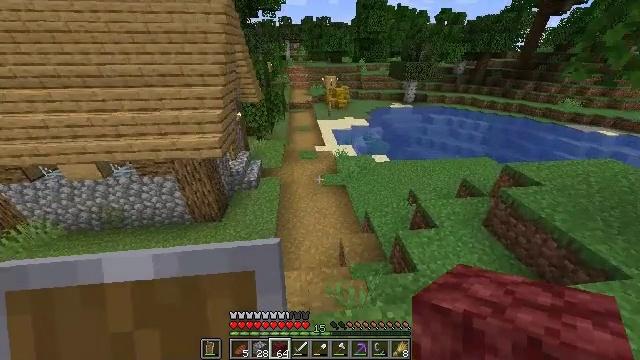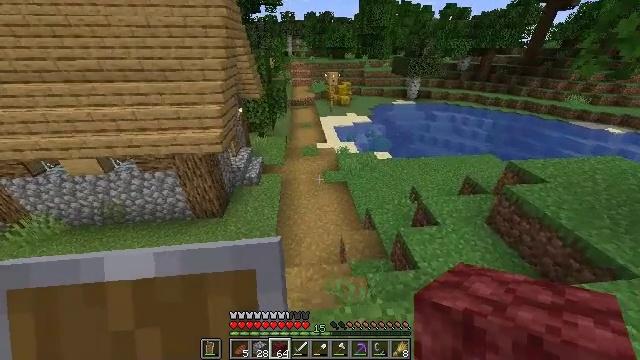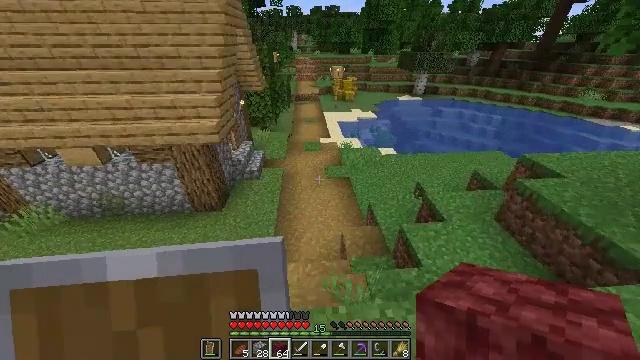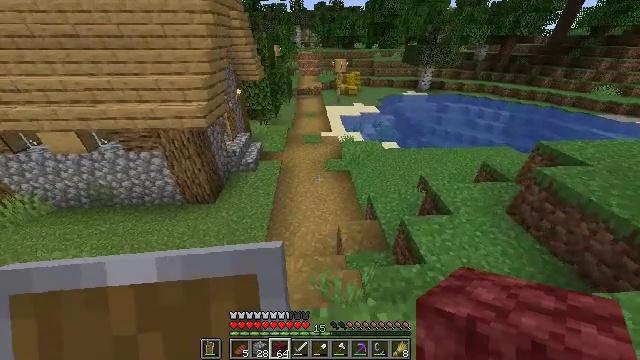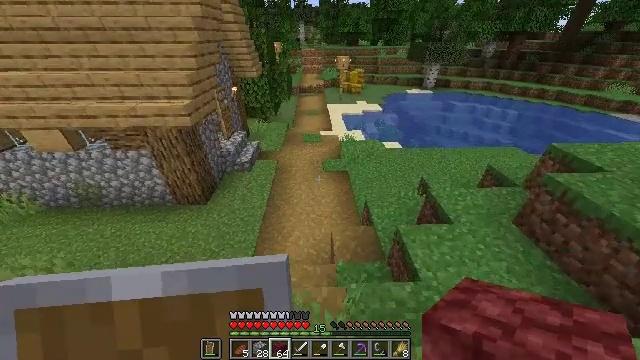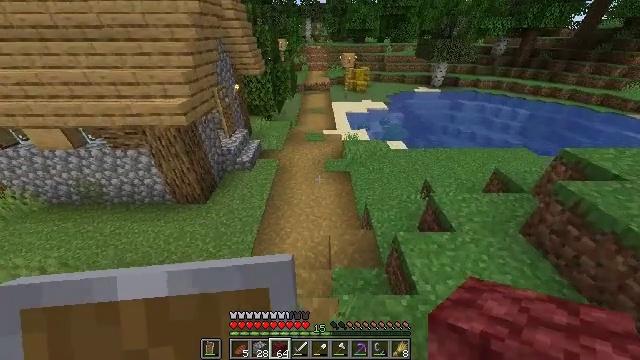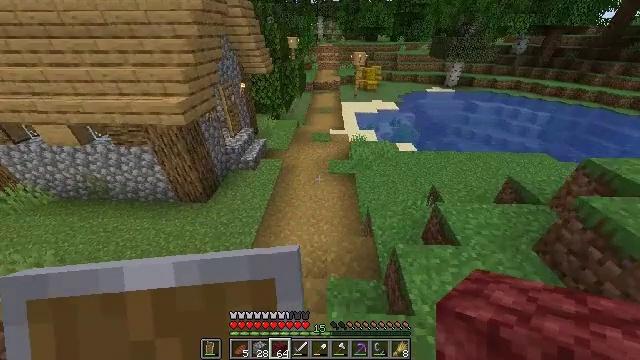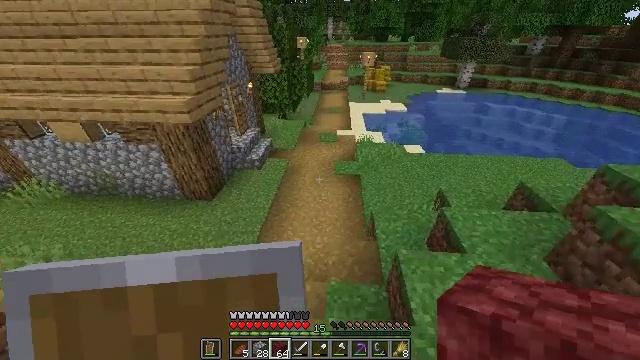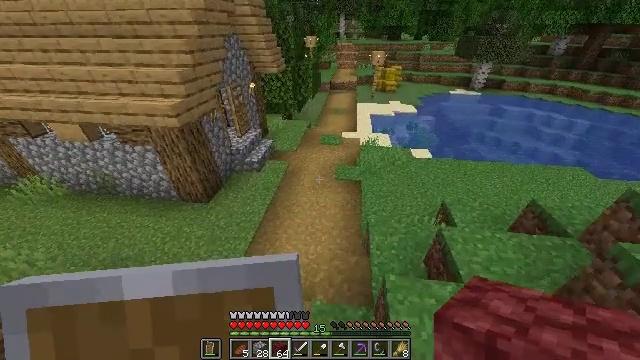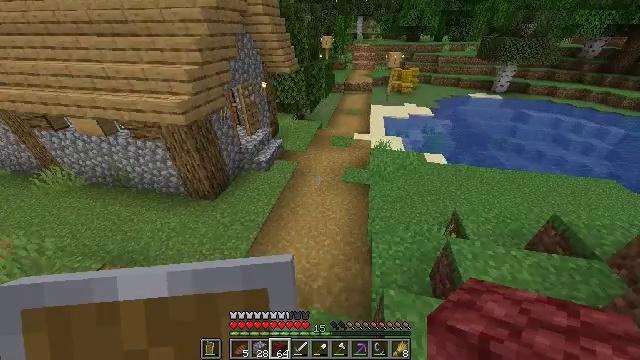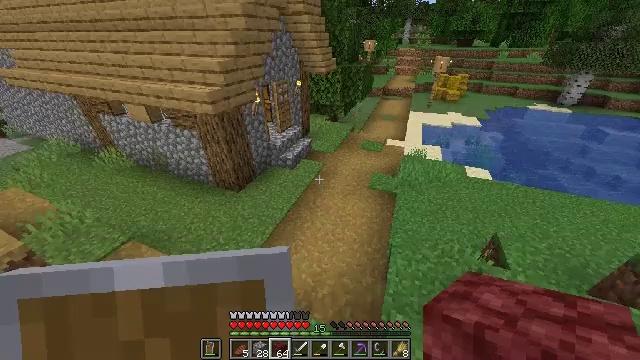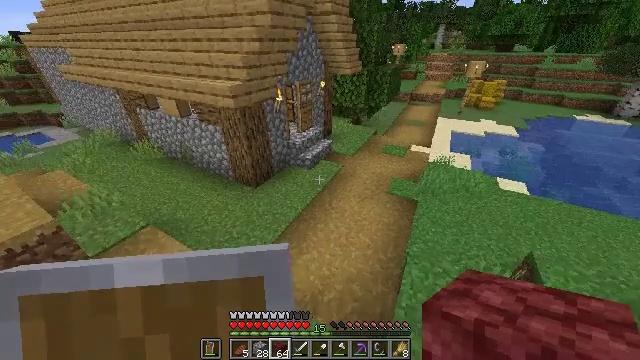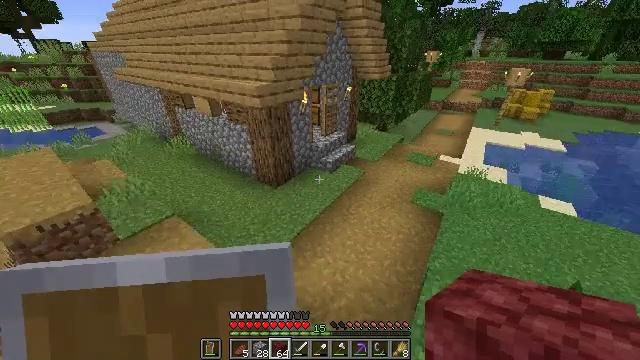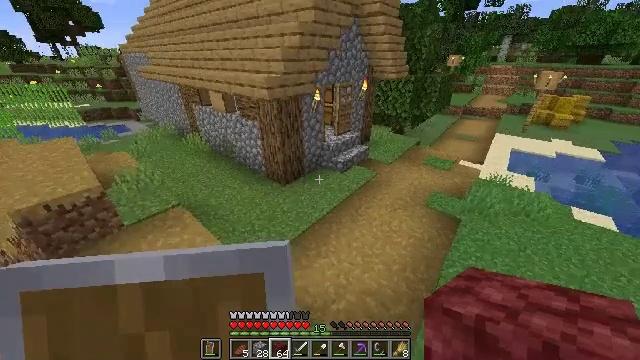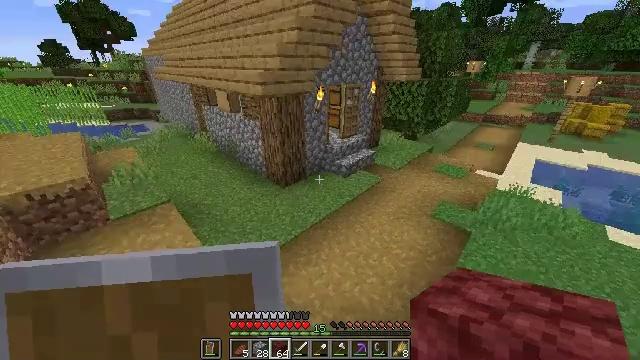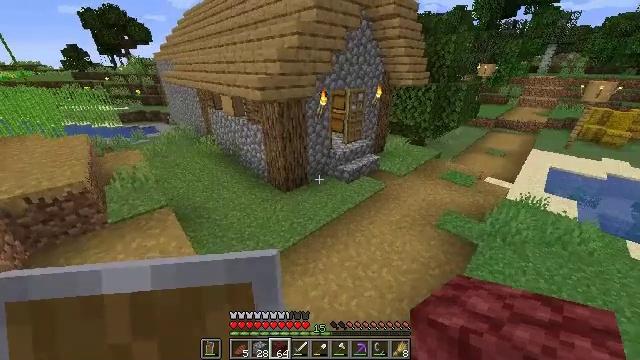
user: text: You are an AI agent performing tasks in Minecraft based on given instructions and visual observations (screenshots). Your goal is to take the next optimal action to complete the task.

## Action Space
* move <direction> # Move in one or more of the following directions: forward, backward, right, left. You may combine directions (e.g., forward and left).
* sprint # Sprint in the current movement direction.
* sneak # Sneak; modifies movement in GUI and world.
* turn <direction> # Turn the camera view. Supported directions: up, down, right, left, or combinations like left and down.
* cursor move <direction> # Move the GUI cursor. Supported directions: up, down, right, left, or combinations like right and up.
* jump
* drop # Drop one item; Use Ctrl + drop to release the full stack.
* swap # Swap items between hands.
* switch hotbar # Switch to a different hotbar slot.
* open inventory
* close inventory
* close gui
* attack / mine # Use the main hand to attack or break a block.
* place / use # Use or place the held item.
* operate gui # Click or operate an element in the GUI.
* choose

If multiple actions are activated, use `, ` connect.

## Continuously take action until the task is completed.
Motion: motion action
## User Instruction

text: craft item air
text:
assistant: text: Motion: move forward and move right
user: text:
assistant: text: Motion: move forward and move right, turn left
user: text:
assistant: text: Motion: move forward and move right, turn left
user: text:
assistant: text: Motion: move forward and move right, turn left
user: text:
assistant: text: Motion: move forward and move right, turn left
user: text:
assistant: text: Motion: move forward and move right, turn left
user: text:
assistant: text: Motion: move forward and move right, turn left
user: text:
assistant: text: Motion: move forward and move right, turn left
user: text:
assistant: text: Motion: move forward and move right, turn left
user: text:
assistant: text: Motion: move forward and move right, turn left
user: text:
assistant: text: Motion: move forward and move right, turn left and up
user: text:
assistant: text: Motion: move forward and move right, turn left and up
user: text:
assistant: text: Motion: move forward and move right, turn left and up
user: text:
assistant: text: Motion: move forward and move right, turn left and up
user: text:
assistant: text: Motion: move forward and move right, turn left
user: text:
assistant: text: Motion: move forward and move right, turn left and up
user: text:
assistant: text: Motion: move forward and move right, turn left
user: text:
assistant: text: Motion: move forward and move right, turn left
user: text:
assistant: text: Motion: move forward and move right
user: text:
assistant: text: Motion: move forward and move right
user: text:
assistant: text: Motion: move forward and move right
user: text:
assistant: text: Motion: move forward and move right
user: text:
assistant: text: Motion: move forward and move right
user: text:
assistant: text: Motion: move forward and move right
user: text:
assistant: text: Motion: move forward and move right, turn left and up
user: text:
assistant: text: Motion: move forward and move right, turn left
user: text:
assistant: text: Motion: move forward and move right, turn left and up
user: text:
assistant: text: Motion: move forward and move right, turn left
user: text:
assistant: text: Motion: move forward and move right, turn left and up
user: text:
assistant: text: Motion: move forward and move right, turn left and up